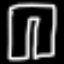
Label: pants